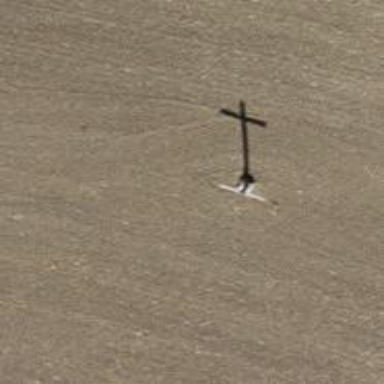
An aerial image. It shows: Historic wayside cross.